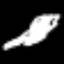
Label: square